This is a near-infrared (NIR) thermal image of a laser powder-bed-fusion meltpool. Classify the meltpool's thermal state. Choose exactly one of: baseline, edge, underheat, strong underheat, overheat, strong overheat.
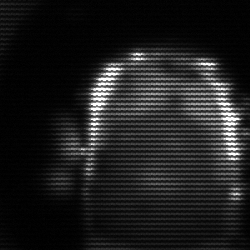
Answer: baseline